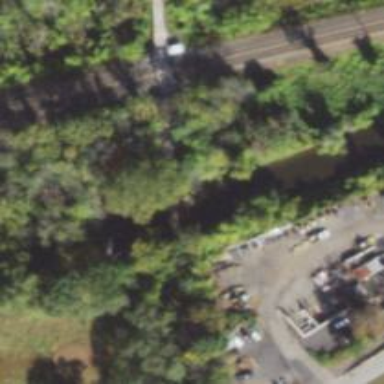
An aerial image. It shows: Abandoned railway crossing over cycleway bridge.